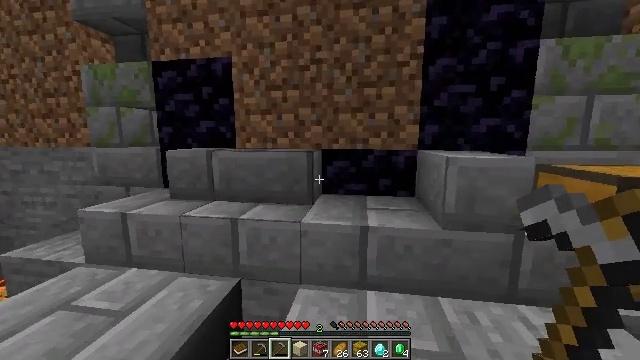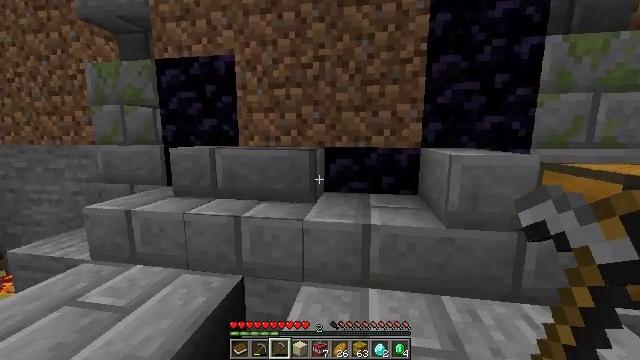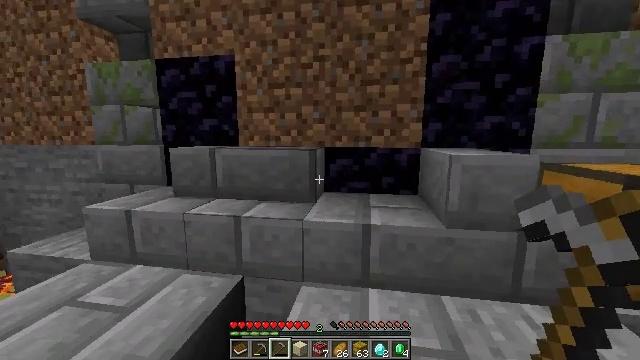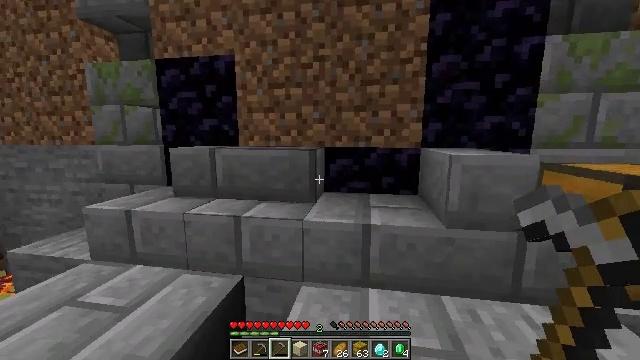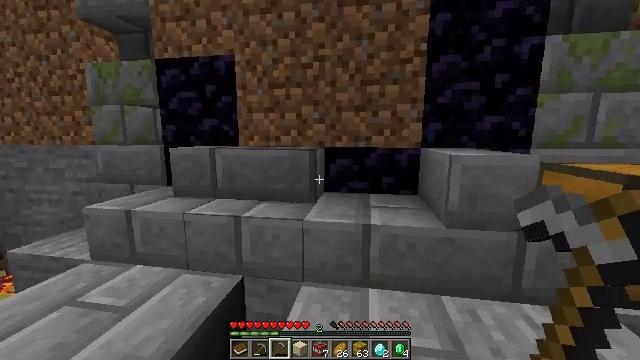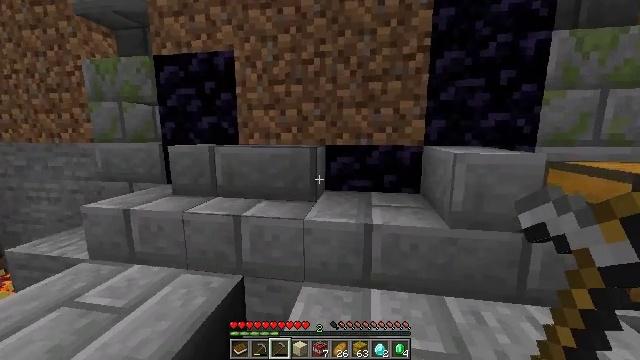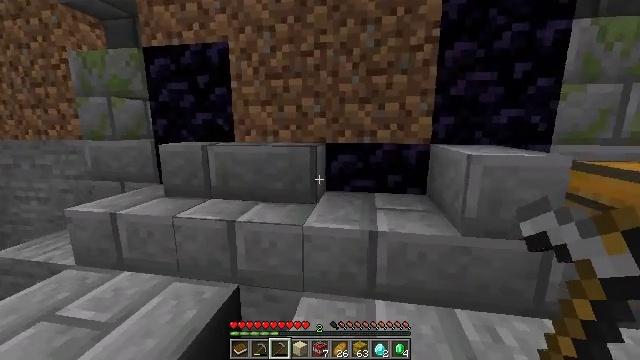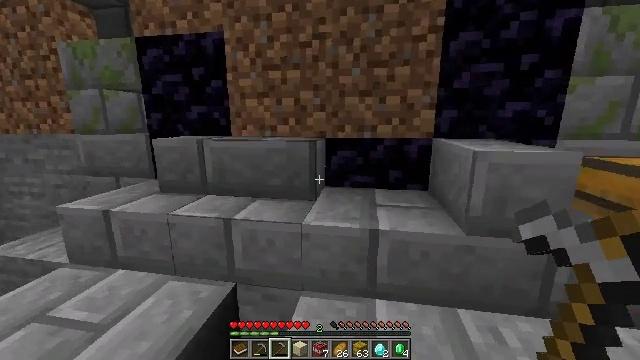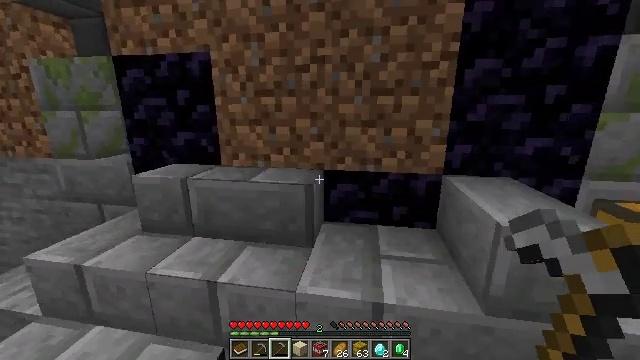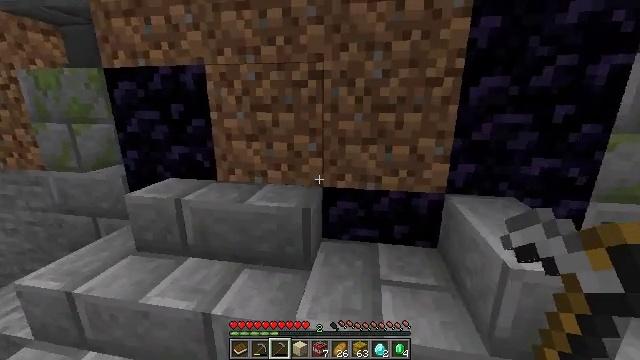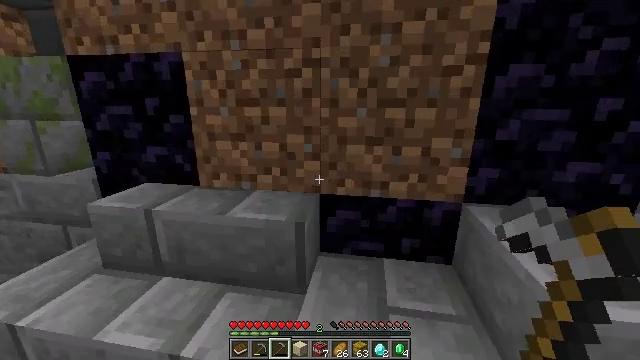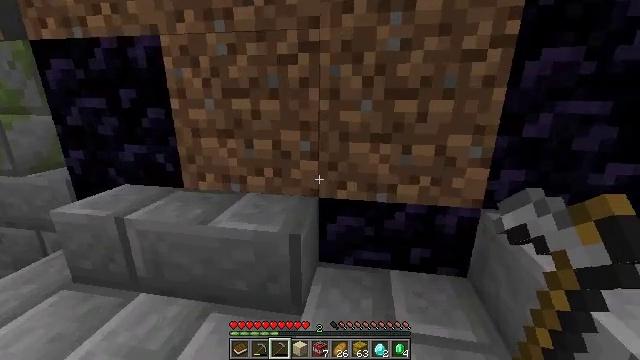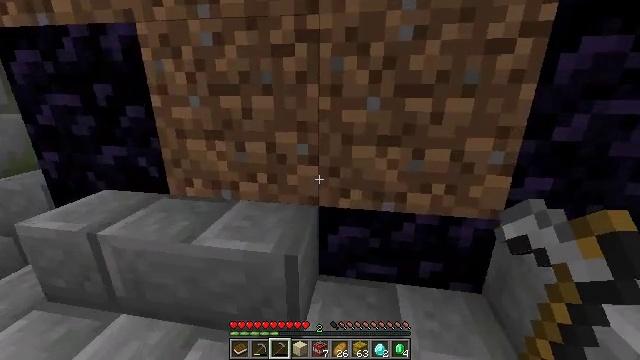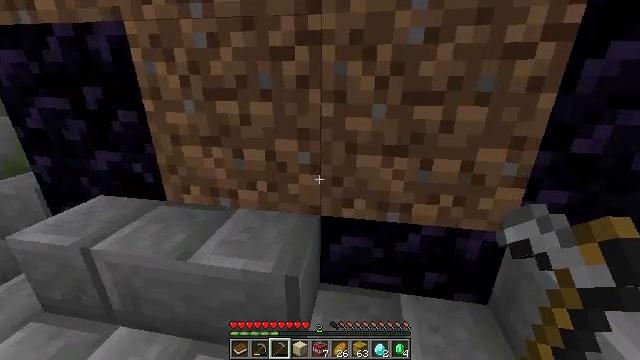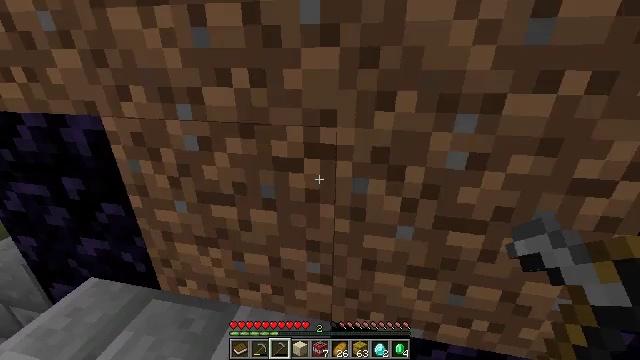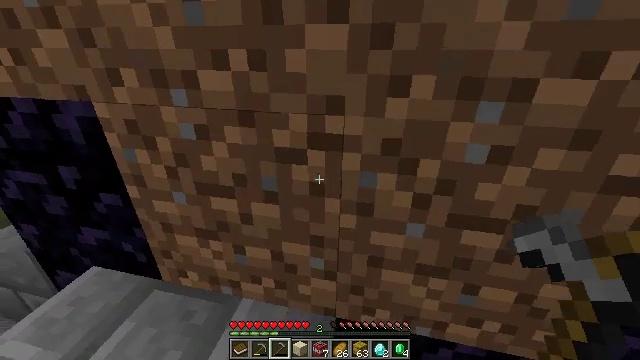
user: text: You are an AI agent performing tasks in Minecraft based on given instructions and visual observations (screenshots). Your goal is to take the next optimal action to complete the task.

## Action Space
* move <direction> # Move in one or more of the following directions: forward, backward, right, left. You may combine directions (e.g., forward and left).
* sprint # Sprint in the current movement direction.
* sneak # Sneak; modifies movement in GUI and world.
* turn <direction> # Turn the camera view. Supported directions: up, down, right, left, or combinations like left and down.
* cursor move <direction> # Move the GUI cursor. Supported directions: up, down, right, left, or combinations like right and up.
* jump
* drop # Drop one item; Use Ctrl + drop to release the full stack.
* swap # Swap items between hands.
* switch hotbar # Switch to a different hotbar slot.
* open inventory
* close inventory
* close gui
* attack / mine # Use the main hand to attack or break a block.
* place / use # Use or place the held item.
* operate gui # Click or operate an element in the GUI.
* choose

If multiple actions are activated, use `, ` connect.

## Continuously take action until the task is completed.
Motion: motion action
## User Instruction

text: Collect dirt by holding left button.
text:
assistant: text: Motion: no_op
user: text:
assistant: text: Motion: no_op
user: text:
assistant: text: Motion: no_op
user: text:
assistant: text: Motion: no_op
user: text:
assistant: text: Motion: move forward
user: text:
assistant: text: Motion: move forward, turn down
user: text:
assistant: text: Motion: move forward, turn down
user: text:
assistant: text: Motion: move forward, turn down
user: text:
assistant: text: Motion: move forward, turn down
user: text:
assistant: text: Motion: move forward
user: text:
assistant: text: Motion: move forward
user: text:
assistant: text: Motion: move forward, turn down
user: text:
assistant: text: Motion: move forward, turn down
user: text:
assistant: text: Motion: move forward, turn left and down
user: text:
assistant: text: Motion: turn left and down
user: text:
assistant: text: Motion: turn left and down
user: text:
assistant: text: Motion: turn left and down
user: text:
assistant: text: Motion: turn left and down, attack / mine
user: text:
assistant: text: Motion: attack / mine
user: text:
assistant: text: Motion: turn left and down, attack / mine
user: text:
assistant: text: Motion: turn left and down, attack / mine
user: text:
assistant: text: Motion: turn left and down, attack / mine
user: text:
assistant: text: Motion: turn left and down, attack / mine
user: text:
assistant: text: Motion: turn left and down, attack / mine
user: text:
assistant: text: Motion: turn left and down, attack / mine
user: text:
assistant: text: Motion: attack / mine
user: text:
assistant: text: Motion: attack / mine
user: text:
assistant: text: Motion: attack / mine
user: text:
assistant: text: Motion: attack / mine
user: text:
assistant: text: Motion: attack / mine